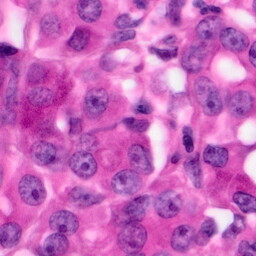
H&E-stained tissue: Pancreatic